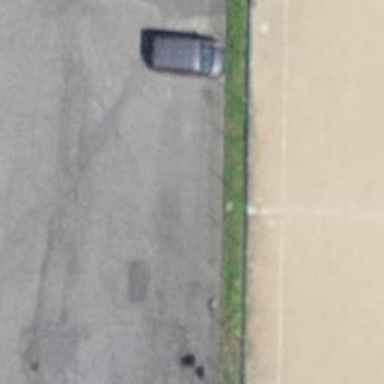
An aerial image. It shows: Bollard barrier.